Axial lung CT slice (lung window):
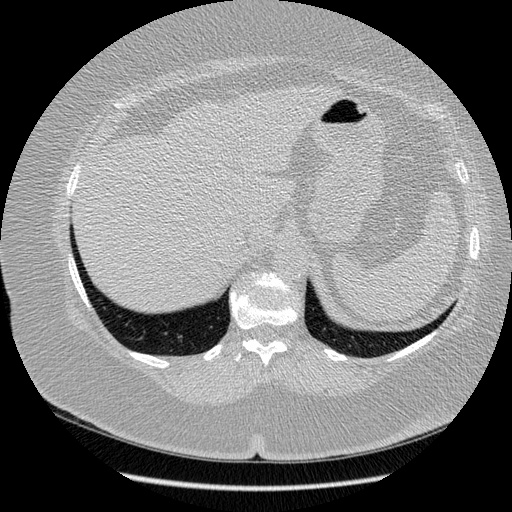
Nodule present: no